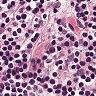
Metastatic tissue present: no